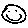
Label: smiley face